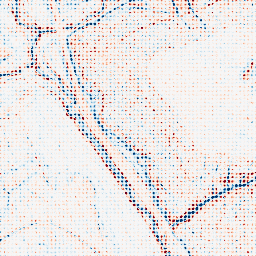
Category: edge_preserving
Decomposition family: anisotropic_diffusion
Decomposition parameters: iterations: 20
kappa: 10
gamma: 0.05
Upsampling method: sinc_hamming
Upsampling parameters: scale: 8
kernel_size: 4
Upsampling scale: 8